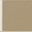
Piece: xx